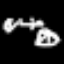
Label: palm tree